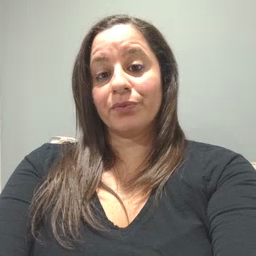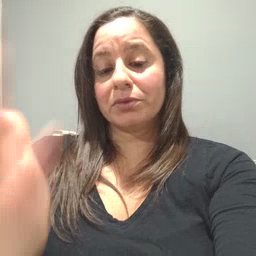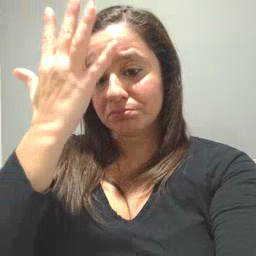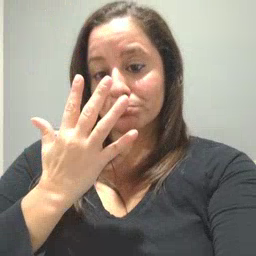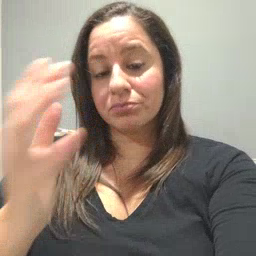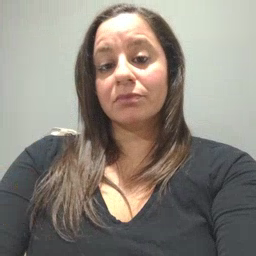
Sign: sad